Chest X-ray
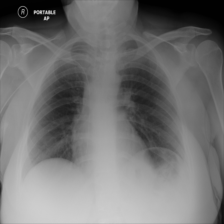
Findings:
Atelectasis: negative
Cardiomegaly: negative
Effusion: negative
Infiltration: negative
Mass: negative
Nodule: negative
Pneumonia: negative
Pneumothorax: negative
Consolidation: negative
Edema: negative
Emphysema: negative
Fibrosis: negative
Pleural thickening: negative
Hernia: negative